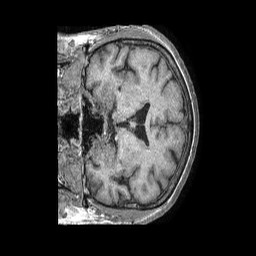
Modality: T1w
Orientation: coronal
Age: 70
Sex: male
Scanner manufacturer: philips
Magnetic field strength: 1.5 T
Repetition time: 0.00764 s
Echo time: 0.003508 s